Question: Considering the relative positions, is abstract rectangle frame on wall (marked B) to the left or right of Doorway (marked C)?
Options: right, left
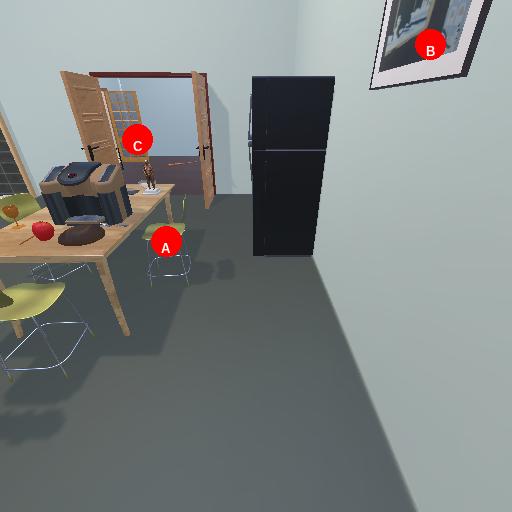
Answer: right